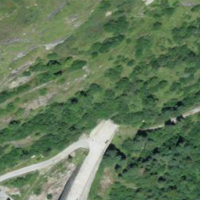
EUNIS habitat code: 32
Species observed at this site:
Lysandra coridon